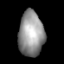
Tissue: lung
Cell type: Endothelial cells
Senescence score: 0.166
Nuclear area (px): 1108
Mean DAPI intensity: 147.705